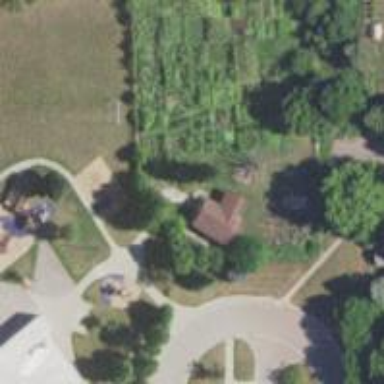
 leisure land intended for communal use."